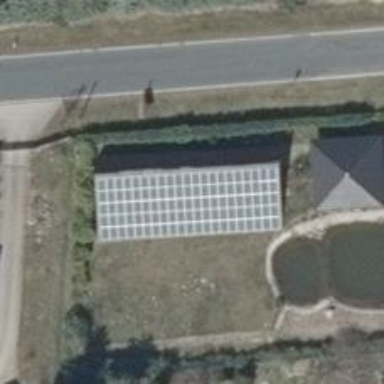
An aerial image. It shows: Small solar photovoltaic panel used as generator to produce electricity.